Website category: movie
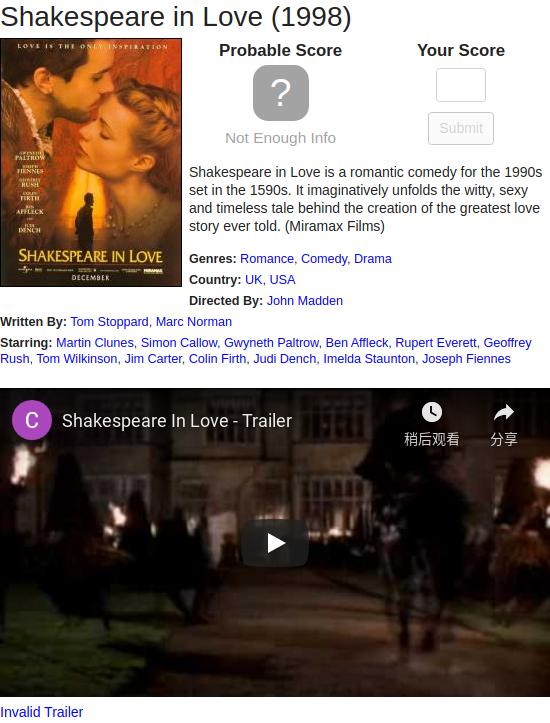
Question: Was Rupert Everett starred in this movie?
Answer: yes

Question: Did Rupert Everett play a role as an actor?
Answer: yes

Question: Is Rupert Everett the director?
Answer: no

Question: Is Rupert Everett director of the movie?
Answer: no

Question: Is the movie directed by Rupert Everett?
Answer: no

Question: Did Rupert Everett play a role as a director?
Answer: no

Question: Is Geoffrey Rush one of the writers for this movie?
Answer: no

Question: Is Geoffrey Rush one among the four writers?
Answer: no

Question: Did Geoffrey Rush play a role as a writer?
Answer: no

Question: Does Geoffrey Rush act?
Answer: yes

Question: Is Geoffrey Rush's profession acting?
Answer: yes

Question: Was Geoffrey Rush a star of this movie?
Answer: yes

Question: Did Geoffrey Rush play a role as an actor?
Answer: yes

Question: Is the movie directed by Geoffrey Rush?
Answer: no

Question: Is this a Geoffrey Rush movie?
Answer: no

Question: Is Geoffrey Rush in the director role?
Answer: no

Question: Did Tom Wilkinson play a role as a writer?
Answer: no

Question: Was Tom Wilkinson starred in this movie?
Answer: yes

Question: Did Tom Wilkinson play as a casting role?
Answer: yes

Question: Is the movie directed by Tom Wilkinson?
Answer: no

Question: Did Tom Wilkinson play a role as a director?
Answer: no

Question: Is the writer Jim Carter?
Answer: no

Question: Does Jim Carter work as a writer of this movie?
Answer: no

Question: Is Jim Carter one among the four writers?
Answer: no

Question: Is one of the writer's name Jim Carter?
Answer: no

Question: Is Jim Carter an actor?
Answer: yes

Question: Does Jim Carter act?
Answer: yes

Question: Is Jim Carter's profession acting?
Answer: yes

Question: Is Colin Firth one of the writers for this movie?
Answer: no

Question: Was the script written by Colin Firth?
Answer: no

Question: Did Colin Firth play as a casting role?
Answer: yes

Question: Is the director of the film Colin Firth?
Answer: no

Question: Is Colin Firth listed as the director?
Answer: no

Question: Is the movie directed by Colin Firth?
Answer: no

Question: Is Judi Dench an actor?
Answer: yes

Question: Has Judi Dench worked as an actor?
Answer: yes

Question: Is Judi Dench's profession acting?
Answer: yes

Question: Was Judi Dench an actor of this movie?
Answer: yes

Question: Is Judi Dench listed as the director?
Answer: no

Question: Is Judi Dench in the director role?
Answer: no

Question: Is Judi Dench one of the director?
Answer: no

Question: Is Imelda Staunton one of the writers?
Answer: no

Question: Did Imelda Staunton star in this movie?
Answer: yes

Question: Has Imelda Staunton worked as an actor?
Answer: yes

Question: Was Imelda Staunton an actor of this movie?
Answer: yes

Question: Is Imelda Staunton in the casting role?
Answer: yes

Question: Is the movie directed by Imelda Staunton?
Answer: no

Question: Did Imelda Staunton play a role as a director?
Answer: no

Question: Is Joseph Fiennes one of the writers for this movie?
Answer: no

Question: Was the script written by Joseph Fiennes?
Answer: no

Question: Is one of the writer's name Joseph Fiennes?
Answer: no

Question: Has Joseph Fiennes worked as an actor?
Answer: yes

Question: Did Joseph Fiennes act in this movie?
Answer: yes

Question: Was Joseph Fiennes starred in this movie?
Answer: yes

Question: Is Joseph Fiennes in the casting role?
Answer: yes

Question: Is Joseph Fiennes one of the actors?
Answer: yes

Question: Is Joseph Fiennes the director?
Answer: no

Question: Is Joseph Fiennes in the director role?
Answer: no

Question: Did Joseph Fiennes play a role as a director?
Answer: no